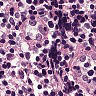
Metastatic tissue present: no